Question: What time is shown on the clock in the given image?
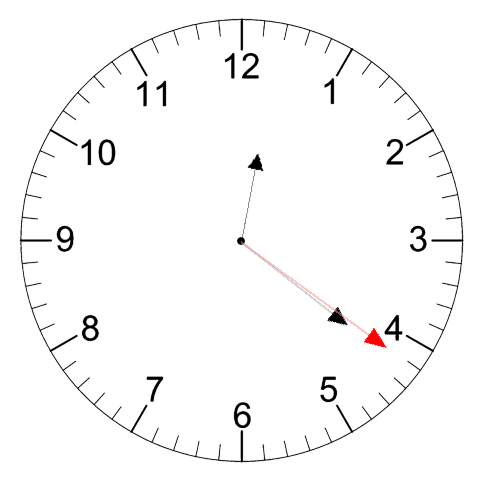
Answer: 12:21:21